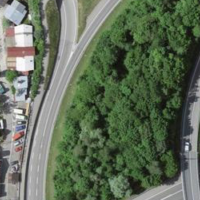
EUNIS habitat code: 57
Species observed at this site:
Chorthippus brunneus
Pseudochorthippus parallelus
Chorthippus biguttulus